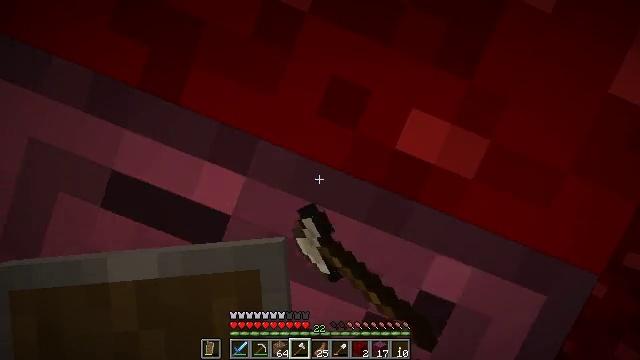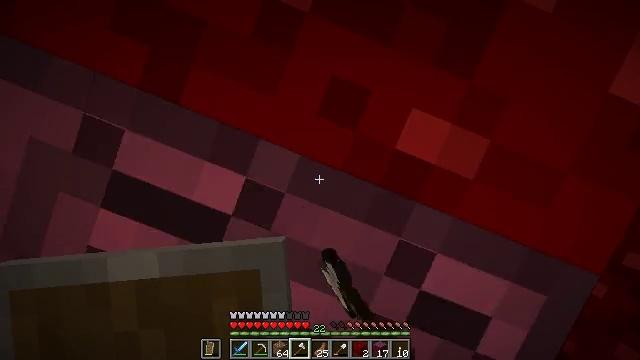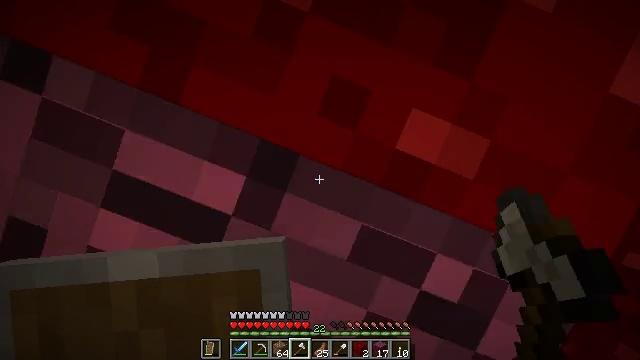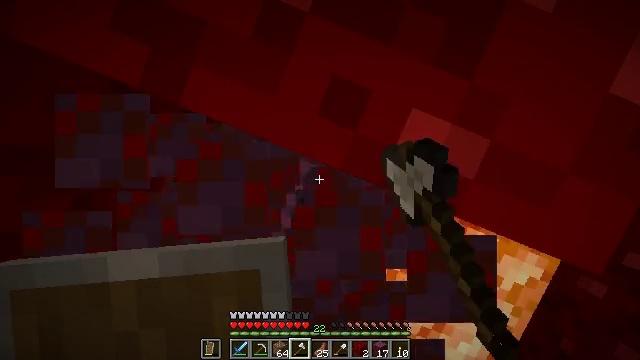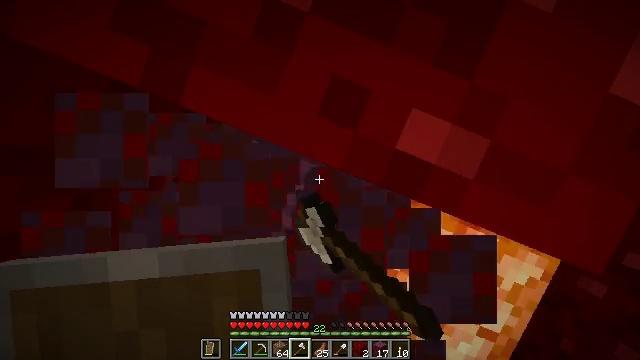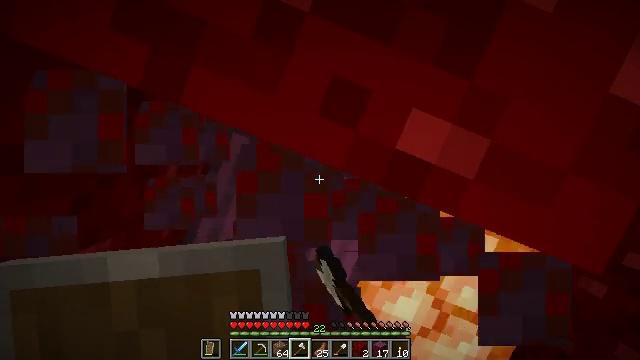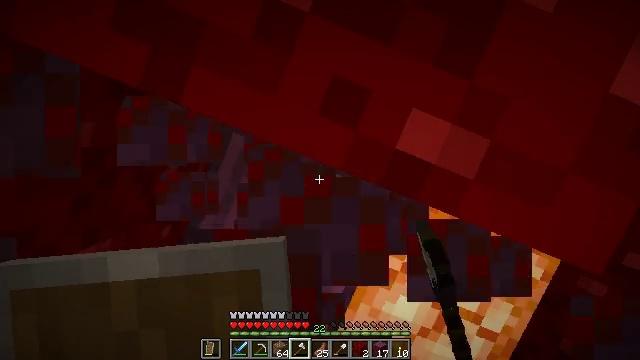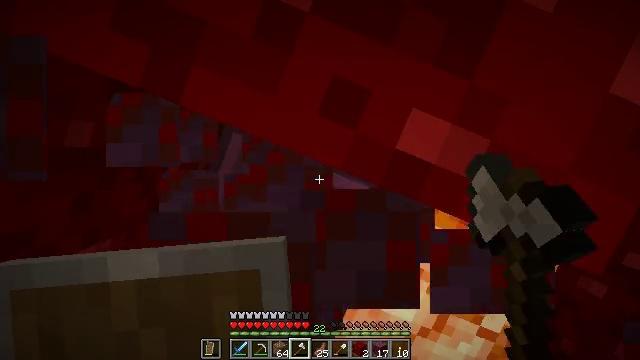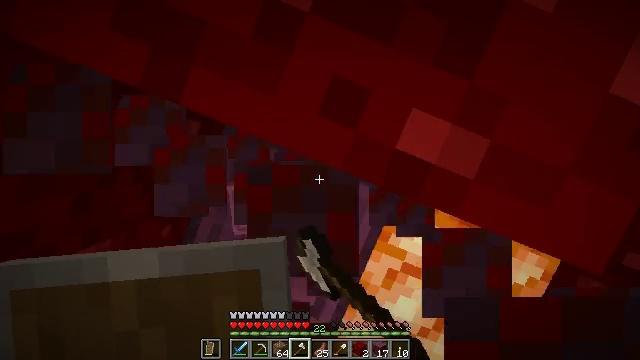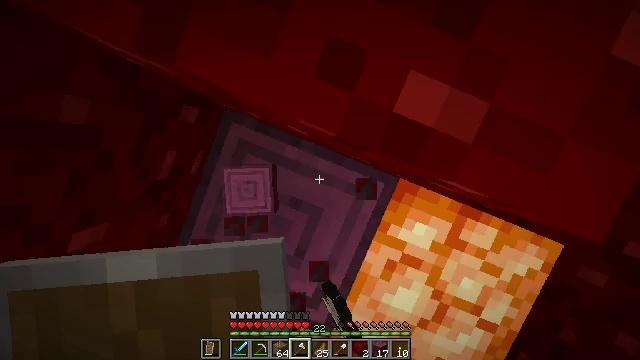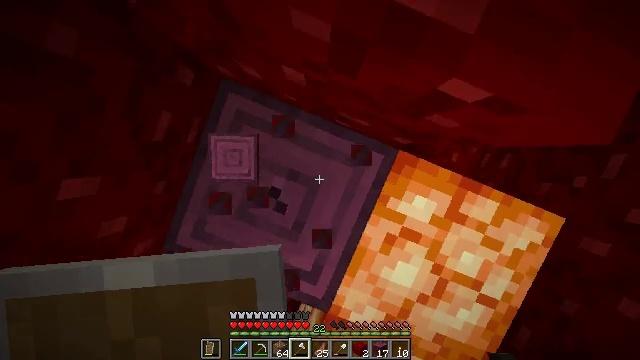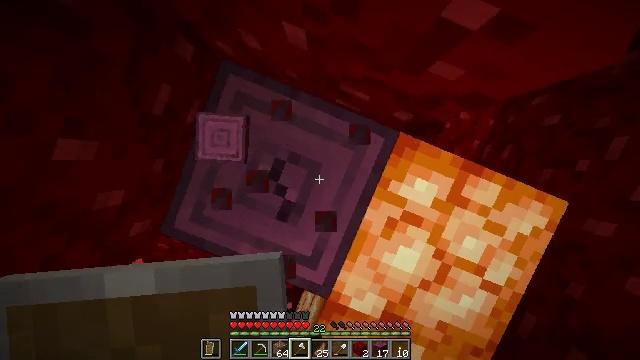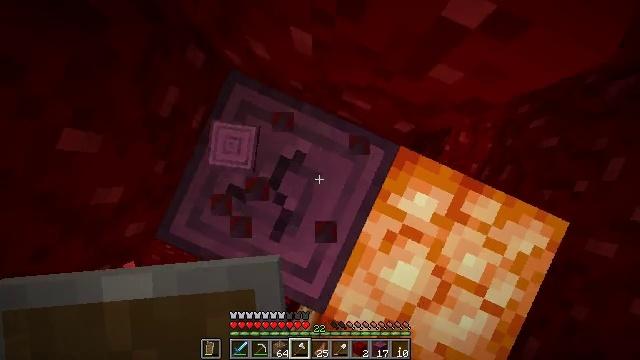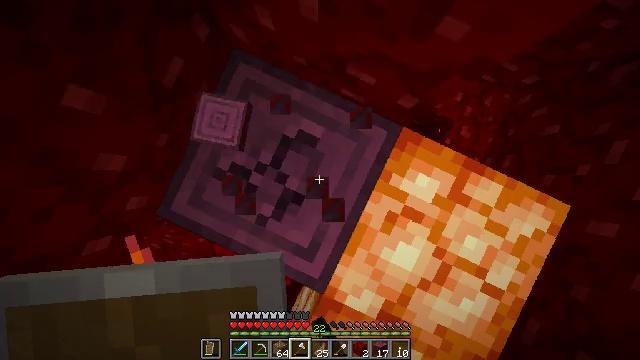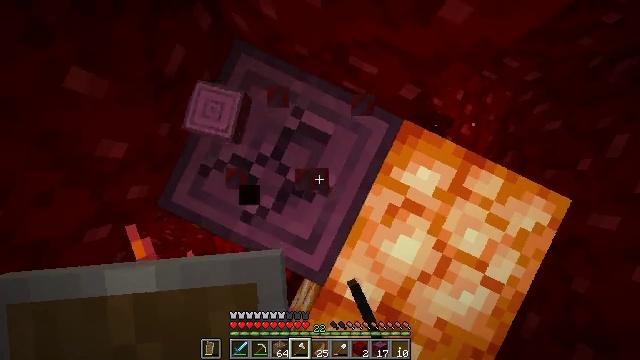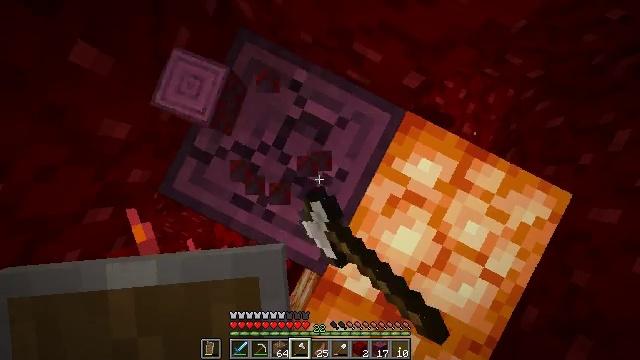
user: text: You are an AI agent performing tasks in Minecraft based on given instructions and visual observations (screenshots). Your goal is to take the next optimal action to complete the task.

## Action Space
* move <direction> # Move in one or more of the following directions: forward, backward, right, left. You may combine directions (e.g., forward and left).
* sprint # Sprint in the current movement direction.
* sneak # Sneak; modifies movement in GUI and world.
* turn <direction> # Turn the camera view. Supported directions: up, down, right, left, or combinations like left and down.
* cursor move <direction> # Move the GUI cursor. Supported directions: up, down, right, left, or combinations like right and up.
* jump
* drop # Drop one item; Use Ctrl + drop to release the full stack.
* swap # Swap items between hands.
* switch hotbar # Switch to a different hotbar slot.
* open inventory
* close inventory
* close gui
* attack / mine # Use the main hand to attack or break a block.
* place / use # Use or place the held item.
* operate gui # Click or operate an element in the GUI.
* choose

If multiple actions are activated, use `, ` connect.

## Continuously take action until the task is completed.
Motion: motion action
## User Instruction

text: Collect crimson stem for building materials.
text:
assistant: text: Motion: attack / mine
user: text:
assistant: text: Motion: attack / mine
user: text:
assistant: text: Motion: attack / mine
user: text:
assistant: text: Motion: attack / mine
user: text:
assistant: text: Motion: attack / mine
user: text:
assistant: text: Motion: attack / mine
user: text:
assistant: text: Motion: attack / mine
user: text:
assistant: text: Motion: attack / mine
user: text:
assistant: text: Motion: move forward, attack / mine
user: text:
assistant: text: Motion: move forward, attack / mine
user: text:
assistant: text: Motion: move forward, turn up, attack / mine
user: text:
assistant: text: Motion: turn right and up, attack / mine
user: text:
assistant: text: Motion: turn up, attack / mine
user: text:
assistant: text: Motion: turn up, attack / mine
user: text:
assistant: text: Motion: turn right and up, attack / mine
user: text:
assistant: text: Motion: attack / mine
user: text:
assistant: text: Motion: attack / mine
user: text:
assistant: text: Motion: attack / mine
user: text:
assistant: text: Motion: attack / mine
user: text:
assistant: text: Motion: attack / mine
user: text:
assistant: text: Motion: attack / mine
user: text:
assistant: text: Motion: attack / mine
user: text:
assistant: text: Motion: attack / mine
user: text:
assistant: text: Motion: attack / mine
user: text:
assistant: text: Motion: attack / mine
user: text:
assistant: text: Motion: attack / mine
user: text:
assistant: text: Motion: attack / mine
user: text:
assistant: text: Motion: attack / mine
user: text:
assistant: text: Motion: attack / mine
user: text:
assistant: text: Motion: attack / mine